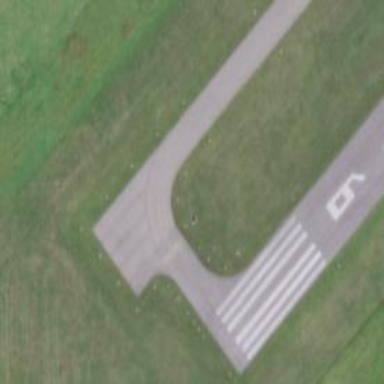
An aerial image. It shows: Image of taxiway at airport.